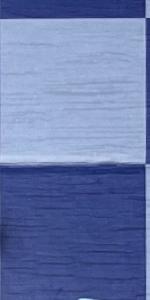
Label: Empty